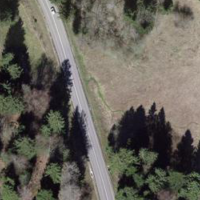
EUNIS habitat code: 44
Species observed at this site:
Filipendula ulmaria